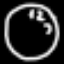
Label: clock